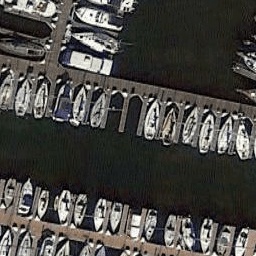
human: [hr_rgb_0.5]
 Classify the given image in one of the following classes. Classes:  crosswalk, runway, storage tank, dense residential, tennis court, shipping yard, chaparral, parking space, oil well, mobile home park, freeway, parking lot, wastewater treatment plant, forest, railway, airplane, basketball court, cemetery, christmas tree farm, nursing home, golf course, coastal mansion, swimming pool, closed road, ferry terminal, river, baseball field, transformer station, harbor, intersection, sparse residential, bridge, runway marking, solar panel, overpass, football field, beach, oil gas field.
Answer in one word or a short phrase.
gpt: harbor